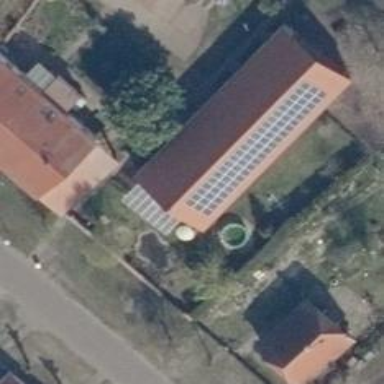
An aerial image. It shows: Solar power generator using photovoltaic method with solar photovoltaic panel types.